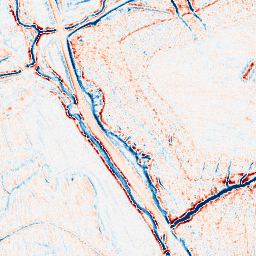
Category: edge_preserving
Decomposition family: bilateral
Decomposition parameters: d: 9
sigma_color: 150
sigma_space: 75
Upsampling method: fft_zeropad
Upsampling parameters: scale: 4
Upsampling scale: 4